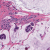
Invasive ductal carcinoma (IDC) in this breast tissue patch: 1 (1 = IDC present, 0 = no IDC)